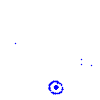
Particle: pion